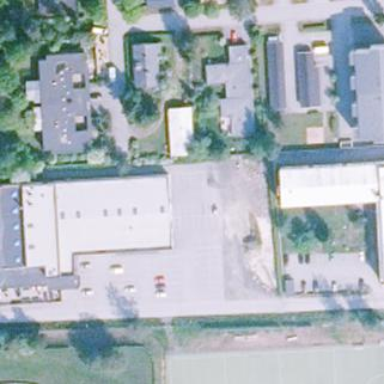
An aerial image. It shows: Sports centre building.